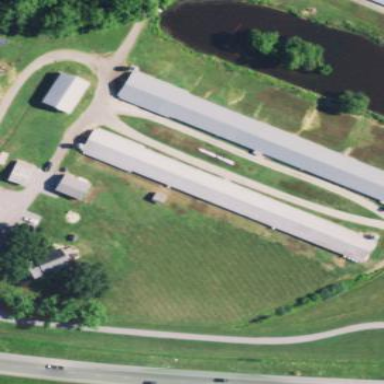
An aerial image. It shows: Farm auxiliary building.